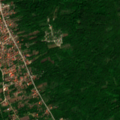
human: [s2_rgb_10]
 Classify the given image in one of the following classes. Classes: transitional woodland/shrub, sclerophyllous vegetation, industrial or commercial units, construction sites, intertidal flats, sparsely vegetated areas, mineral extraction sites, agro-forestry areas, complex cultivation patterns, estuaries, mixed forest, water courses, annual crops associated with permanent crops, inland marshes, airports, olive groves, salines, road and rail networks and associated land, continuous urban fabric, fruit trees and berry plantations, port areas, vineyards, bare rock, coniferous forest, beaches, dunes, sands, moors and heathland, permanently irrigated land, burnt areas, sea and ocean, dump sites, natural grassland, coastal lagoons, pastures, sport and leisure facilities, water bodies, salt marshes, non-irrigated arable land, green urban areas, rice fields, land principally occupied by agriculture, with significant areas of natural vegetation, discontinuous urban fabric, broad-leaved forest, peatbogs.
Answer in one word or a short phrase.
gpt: discontinuous urban fabric, non-irrigated arable land, land principally occupied by agriculture, with significant areas of natural vegetation, broad-leaved forest, transitional woodland/shrub